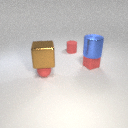
large blue metal cylinder to the right of large brown metal cube